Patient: sex F, age 58
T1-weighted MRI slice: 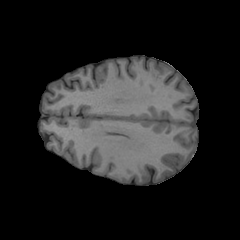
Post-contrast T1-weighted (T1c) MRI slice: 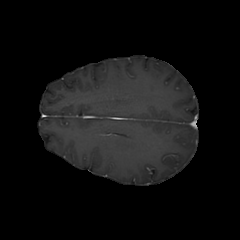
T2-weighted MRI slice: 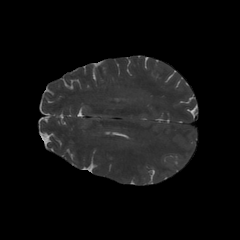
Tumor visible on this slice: no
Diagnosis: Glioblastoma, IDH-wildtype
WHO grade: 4